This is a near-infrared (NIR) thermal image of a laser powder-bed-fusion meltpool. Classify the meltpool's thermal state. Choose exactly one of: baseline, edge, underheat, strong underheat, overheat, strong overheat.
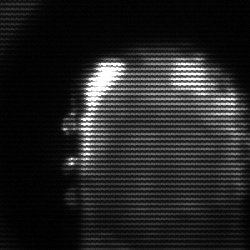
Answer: baseline